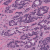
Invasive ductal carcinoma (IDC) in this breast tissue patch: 1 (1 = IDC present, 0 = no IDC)